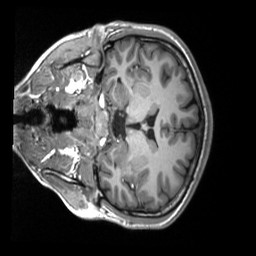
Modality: T1w
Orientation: coronal
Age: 22
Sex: female
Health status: healthy
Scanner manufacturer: siemens
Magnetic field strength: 3 T
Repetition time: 2.53 s
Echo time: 0.00219 s